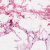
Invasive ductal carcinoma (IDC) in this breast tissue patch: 0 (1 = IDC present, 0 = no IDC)